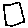
Label: square